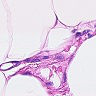
Metastatic tissue present: no